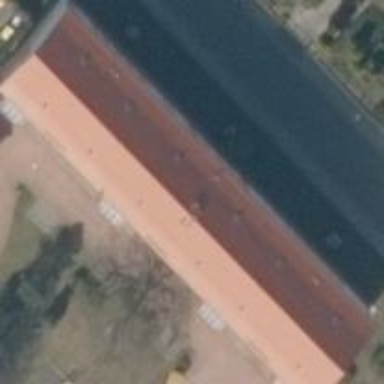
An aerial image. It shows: Gabled building with red roof made of roof tiles. The roof orientation is along the building.